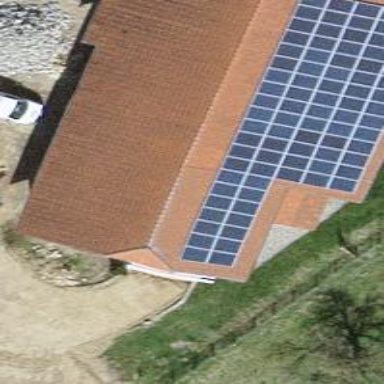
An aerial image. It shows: Solar power generator with photovoltaic panels.